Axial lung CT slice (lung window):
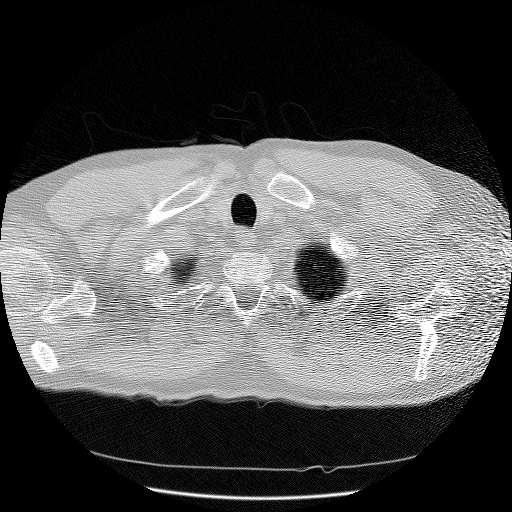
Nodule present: no